Field crop: maize
Growth stage: 2
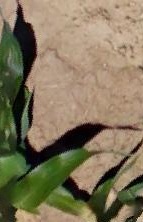
Species: maize